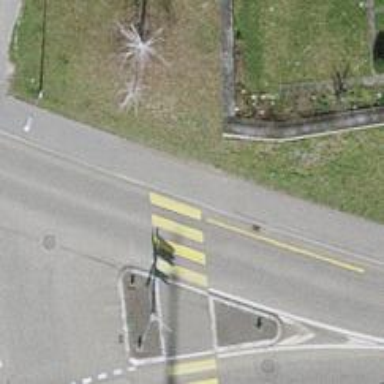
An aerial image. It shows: Uncontrolled zebra crossing with notable zebra markings.